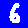
Digit: 6